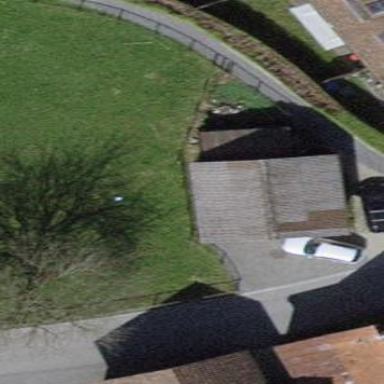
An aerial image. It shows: Garage building.